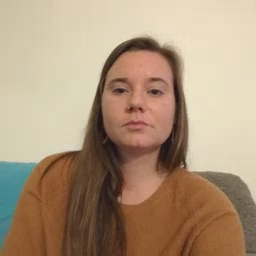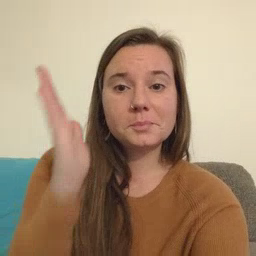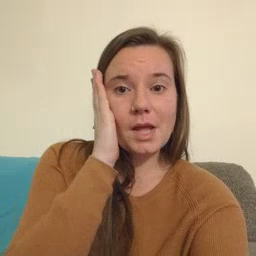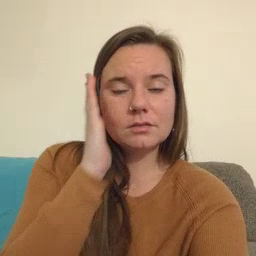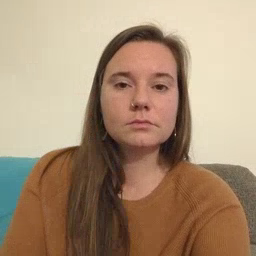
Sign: bed